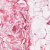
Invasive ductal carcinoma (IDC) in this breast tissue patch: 0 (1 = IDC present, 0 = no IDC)